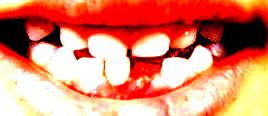
Condition: hypodontia